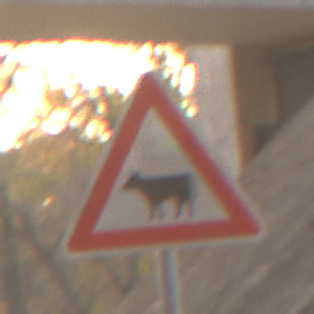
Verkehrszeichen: ViehtriebRechts
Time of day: SunriseSunset
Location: Roofed (Suburban)
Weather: Clear
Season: NotSpecified
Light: Natural